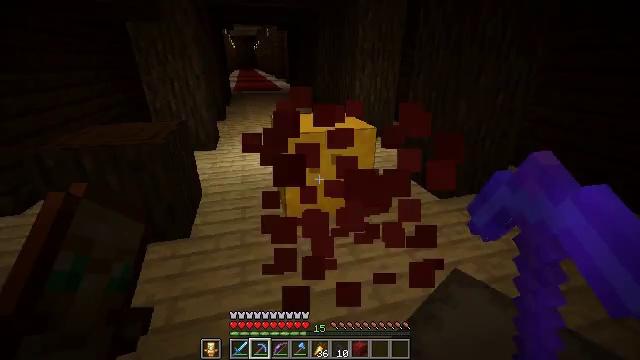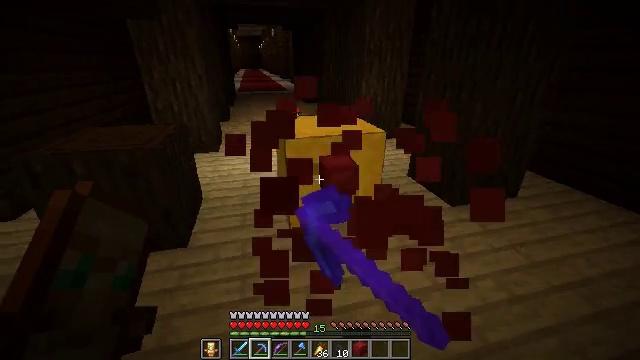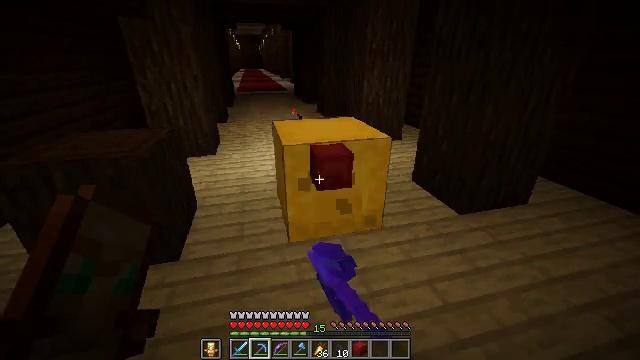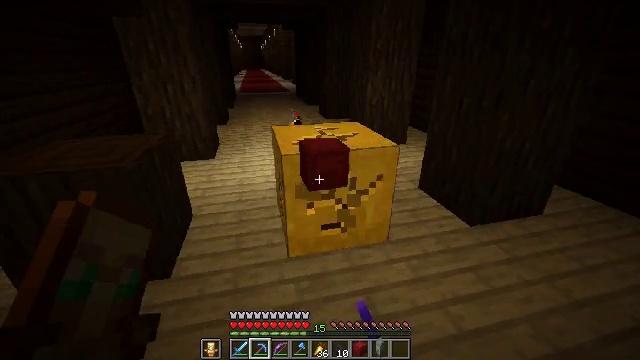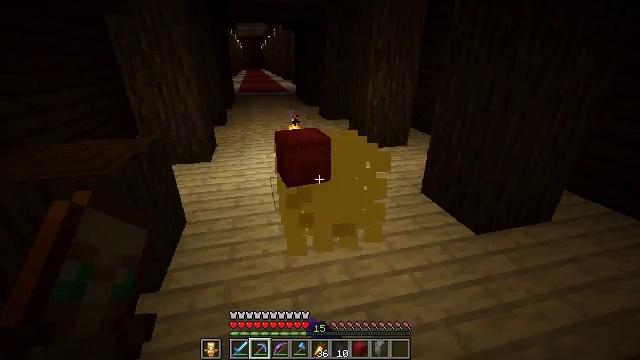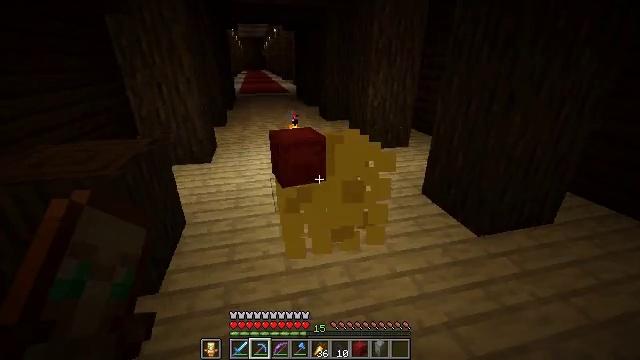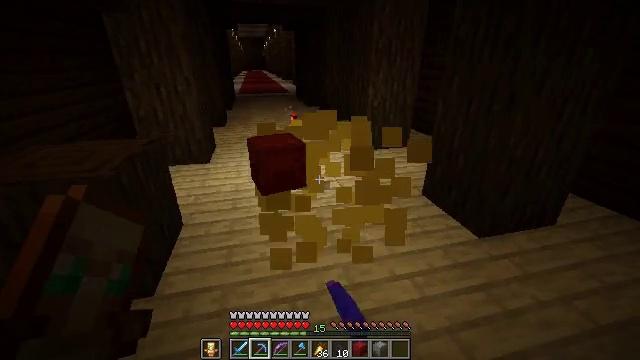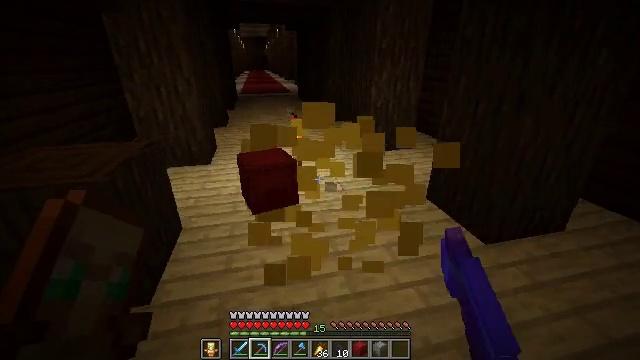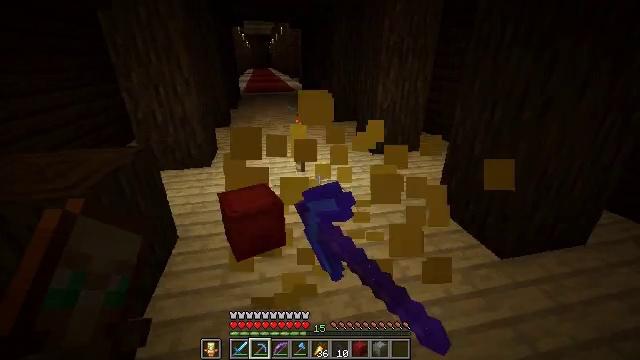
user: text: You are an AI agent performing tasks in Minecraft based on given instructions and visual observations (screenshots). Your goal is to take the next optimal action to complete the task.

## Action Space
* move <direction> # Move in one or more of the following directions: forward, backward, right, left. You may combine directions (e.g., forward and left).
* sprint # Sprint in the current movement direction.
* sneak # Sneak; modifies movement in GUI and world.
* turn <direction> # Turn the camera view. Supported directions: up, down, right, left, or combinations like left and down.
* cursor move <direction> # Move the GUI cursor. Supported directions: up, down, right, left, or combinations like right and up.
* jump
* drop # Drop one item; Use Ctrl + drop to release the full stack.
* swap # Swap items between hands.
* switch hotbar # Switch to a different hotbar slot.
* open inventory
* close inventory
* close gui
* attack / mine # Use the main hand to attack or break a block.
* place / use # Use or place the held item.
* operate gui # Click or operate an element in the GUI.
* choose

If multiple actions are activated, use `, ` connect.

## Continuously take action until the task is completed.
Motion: motion action
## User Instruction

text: Gather items from the yellow shulker box.
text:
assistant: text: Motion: move forward, turn left, attack / mine
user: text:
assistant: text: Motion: move forward, attack / mine
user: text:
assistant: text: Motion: attack / mine
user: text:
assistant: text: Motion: attack / mine
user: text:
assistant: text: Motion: attack / mine
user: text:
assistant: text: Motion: attack / mine
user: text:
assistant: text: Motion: move forward, attack / mine
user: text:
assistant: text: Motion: move forward, attack / mine
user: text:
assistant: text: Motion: attack / mine